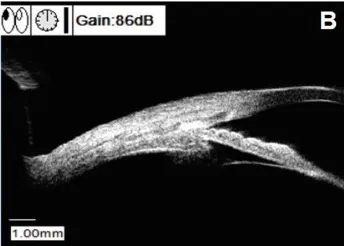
Clinical presentations of a patient (patient 23 in Supplemental Table 1) with scleral reservoir reduction. (B) UBM examination indicated a decrease in the scleral reservoir, although the IOP was 6.0 mm Hg.
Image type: ophthalmic_imaging (oct)